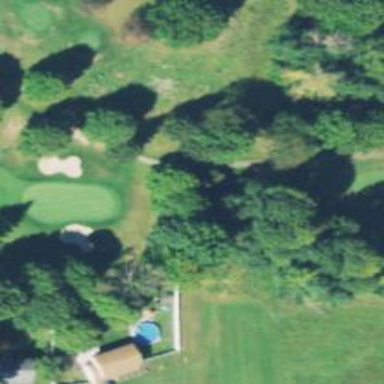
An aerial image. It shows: Pathway for golfing.